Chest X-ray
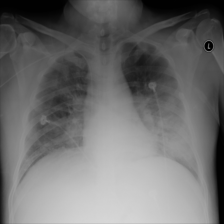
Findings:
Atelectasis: negative
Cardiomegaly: negative
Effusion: negative
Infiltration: positive
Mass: negative
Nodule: negative
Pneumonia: negative
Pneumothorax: negative
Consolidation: positive
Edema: negative
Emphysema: negative
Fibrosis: negative
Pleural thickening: negative
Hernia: negative